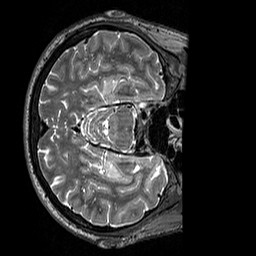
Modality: T2w
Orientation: axial
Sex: male
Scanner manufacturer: siemens
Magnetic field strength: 3 T
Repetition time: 3.2 s
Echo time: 0.409 s